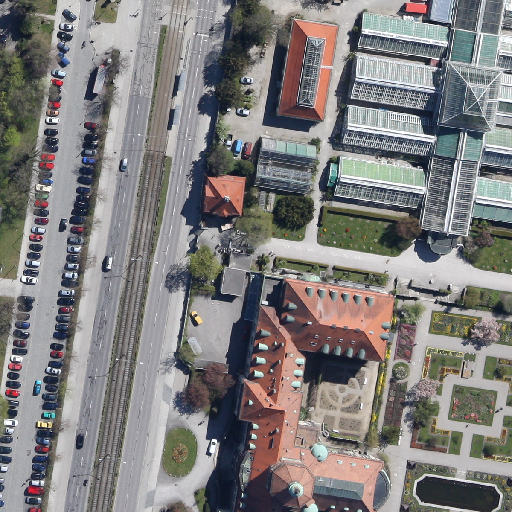
Referring expression: sidewalk